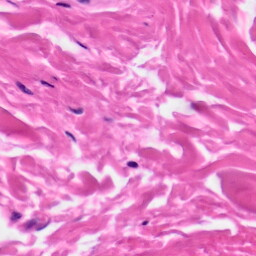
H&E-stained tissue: Skin